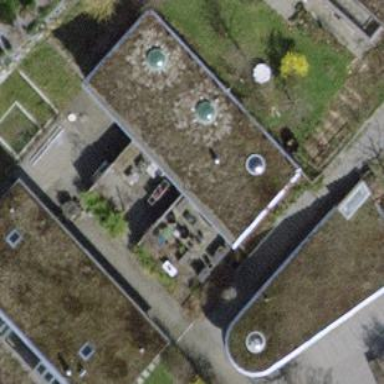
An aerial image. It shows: Terrace building.